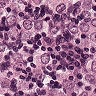
Metastatic tissue present: yes